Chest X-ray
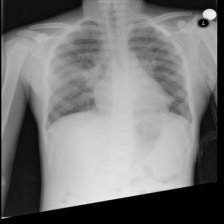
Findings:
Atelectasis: negative
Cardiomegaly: negative
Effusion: negative
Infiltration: positive
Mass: negative
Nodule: negative
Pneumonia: negative
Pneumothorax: negative
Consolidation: positive
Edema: negative
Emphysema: negative
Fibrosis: negative
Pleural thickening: negative
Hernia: negative